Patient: sex F, age 48
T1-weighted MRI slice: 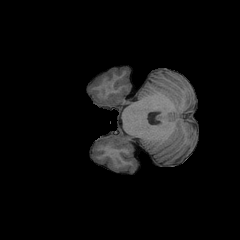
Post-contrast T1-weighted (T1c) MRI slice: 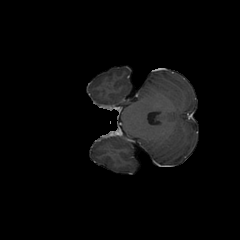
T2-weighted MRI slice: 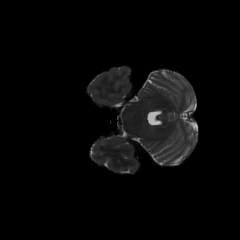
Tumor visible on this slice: no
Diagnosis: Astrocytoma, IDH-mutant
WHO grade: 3